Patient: sex F, age 39
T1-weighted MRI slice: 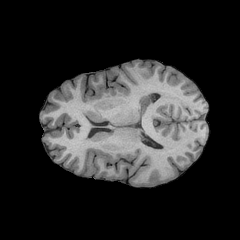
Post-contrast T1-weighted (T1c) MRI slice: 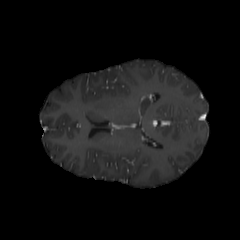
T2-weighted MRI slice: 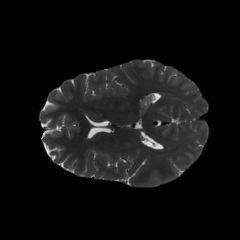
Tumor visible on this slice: yes
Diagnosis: Astrocytoma, IDH-mutant
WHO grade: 4